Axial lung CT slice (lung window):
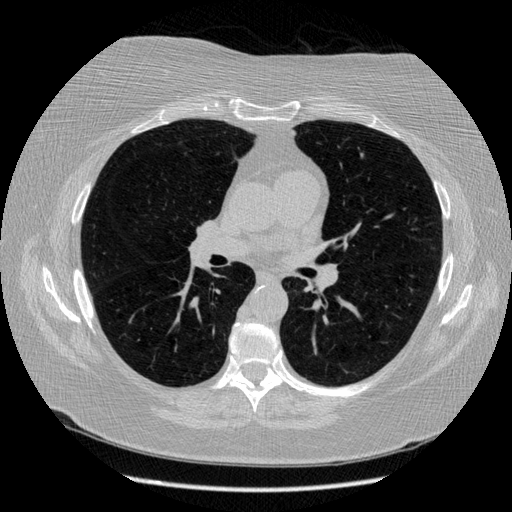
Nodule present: no